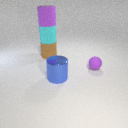
large purple rubber cylinder above large cyan rubber cylinder